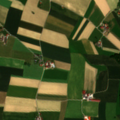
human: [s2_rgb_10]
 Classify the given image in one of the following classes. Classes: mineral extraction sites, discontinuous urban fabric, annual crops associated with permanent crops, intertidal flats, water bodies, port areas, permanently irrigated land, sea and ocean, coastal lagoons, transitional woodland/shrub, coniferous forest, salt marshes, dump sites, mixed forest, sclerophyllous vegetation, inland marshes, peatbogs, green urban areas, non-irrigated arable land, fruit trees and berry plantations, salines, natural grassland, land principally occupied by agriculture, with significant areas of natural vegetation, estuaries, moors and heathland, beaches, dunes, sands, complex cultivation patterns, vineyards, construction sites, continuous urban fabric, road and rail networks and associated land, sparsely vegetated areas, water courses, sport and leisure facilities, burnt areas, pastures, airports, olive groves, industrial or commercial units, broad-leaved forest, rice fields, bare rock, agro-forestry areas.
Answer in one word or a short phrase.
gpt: non-irrigated arable land, pastures